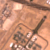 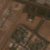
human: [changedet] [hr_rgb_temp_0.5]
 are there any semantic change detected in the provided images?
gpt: A park was created near the road.